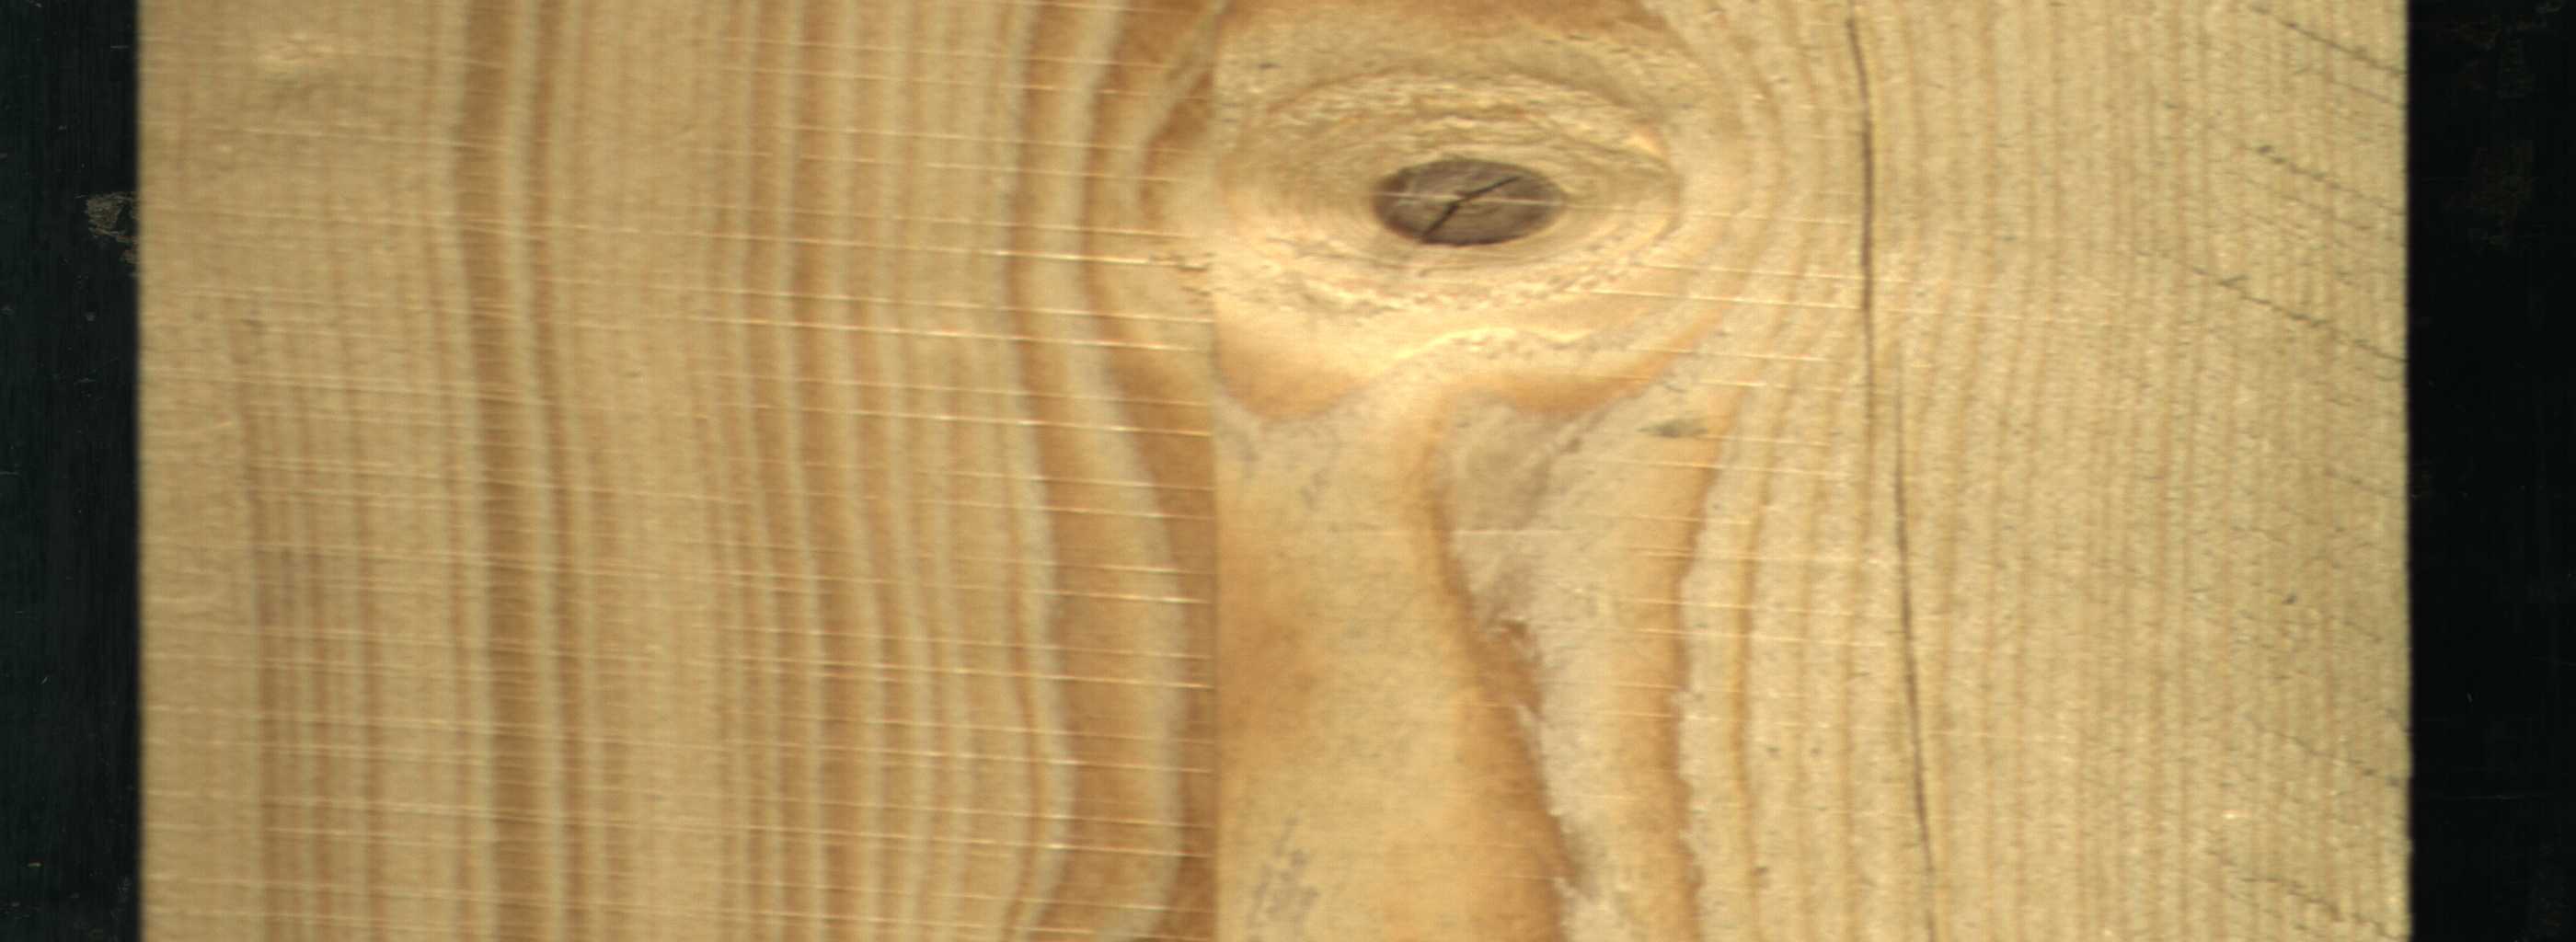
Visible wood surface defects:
Crack
Crack
knot_with_crack